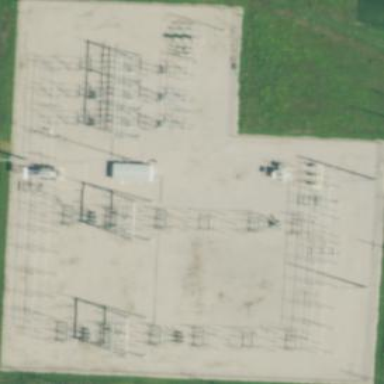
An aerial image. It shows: Power substation with transmission level designation. It is enclosed by fence.